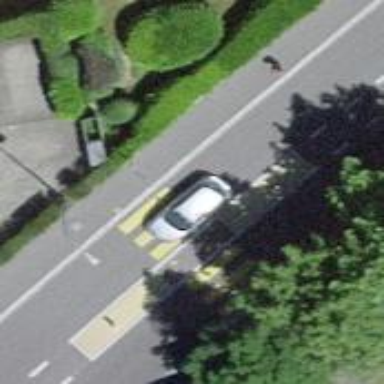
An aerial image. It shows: Uncontrolled crossing with zebra marking and crossing island.